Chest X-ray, PA view. Patient: 59 years old, sex F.
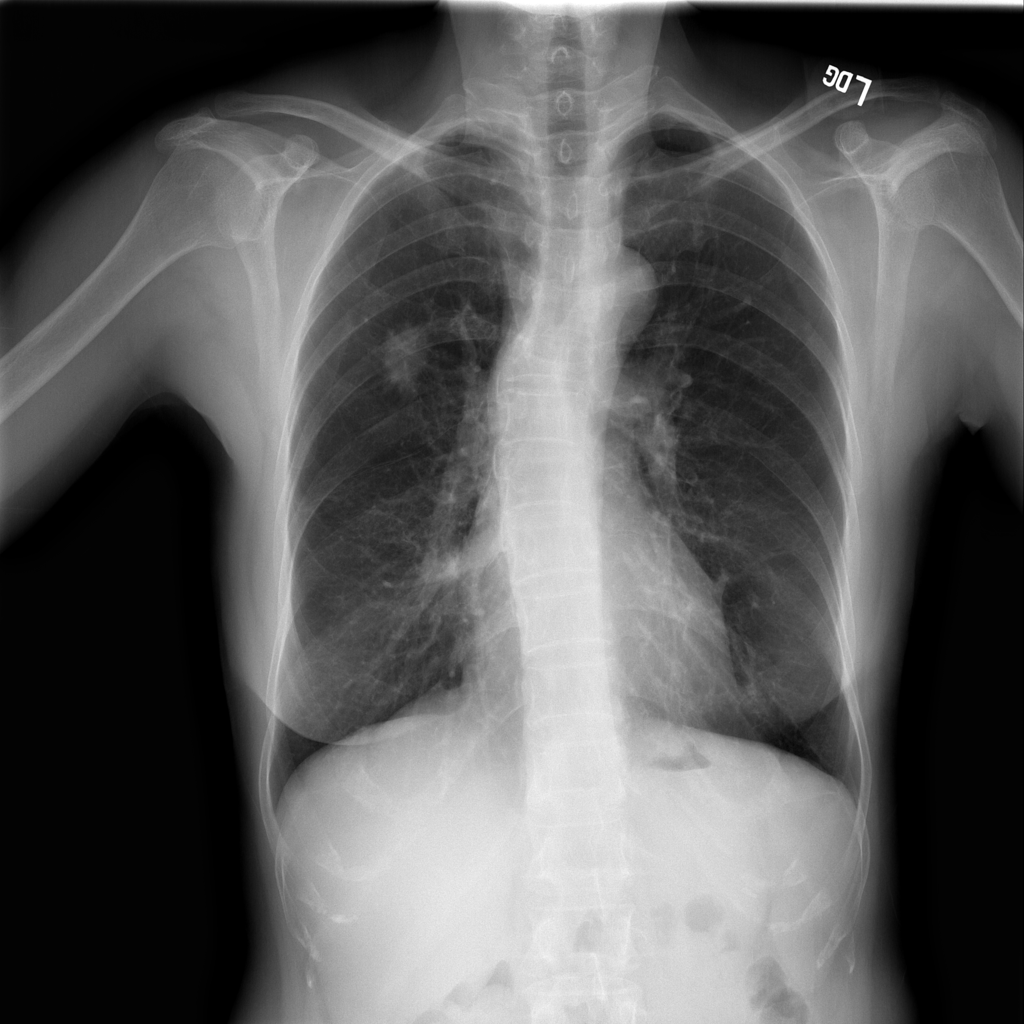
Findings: Mass